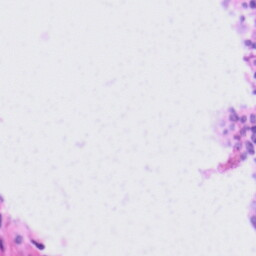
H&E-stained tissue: Tonsil